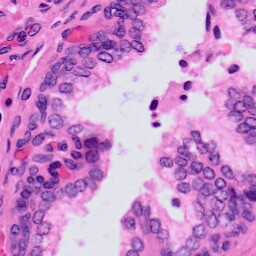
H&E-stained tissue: Prostate